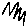
Label: zigzag